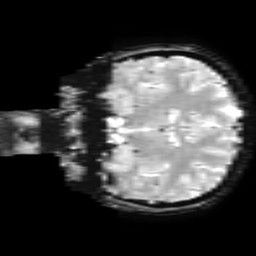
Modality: T2starw
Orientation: coronal
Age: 23
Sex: female
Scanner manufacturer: ge
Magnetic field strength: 3 T
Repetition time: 0.65 s
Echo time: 0.02 s